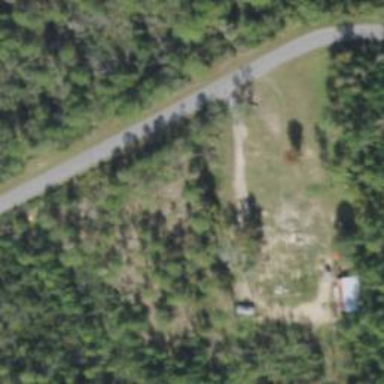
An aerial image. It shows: Driveway.